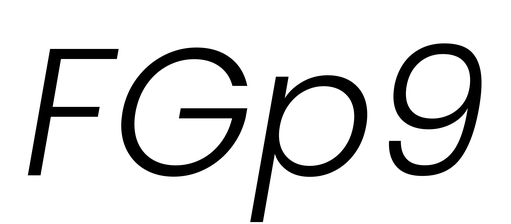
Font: Poppins-LightItalic